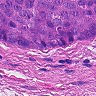
Metastatic tissue present: yes